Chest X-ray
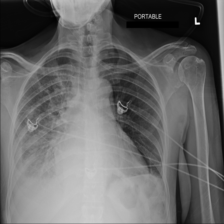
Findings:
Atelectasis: negative
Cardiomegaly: negative
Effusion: positive
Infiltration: positive
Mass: negative
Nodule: negative
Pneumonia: negative
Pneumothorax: negative
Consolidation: negative
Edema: negative
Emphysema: negative
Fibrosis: negative
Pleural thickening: negative
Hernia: negative